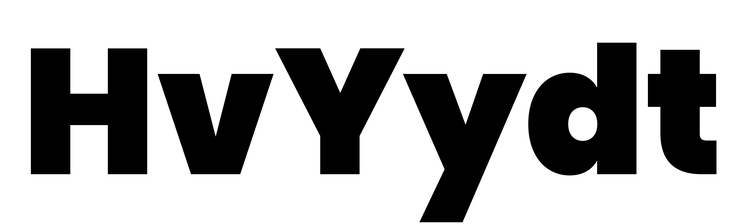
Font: Poppins-Black